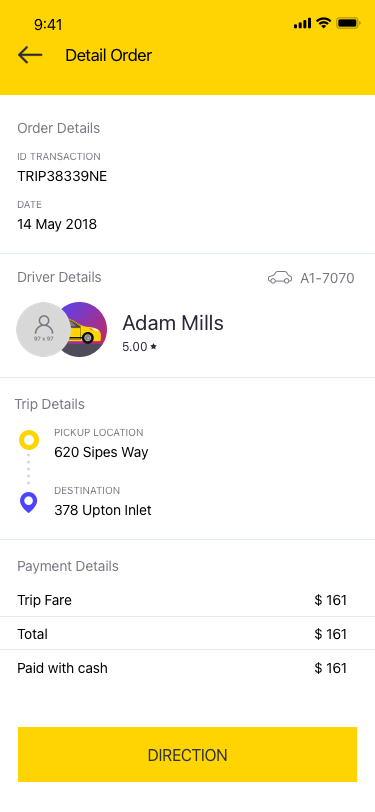
Text in this UI design:
Order Details
TRIP38339NE
ID TRANSACTION
14 May 2018
DATE
Adam Mills
5.00
A1-7070
Driver Details
Trip Details
620 Sipes Way
PICKUP LOCATION
378 Upton Inlet
DESTINATION
Trip Fare
$ 161
Total
$ 161
Paid with cash
$ 161
Payment Details